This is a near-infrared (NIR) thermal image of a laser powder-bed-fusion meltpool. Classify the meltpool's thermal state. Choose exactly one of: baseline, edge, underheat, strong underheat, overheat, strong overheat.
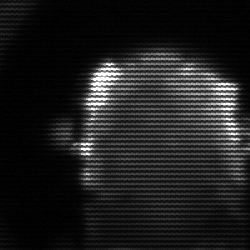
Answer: baseline